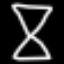
Label: hourglass